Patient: sex M, age 60
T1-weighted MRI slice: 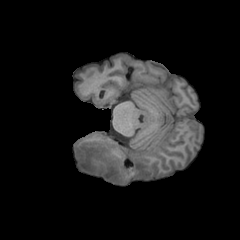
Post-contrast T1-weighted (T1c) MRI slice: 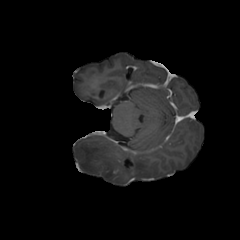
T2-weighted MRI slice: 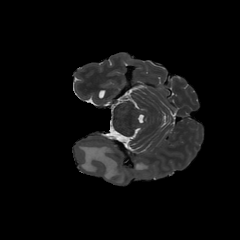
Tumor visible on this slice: yes
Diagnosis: Glioblastoma, IDH-wildtype
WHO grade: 4